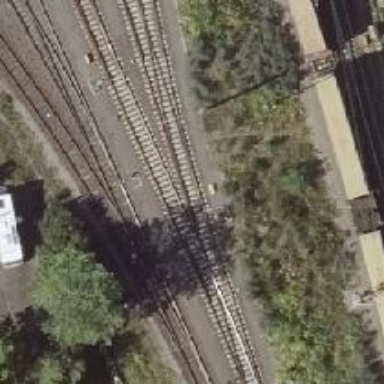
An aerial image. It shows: Railway switch.